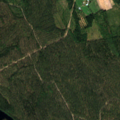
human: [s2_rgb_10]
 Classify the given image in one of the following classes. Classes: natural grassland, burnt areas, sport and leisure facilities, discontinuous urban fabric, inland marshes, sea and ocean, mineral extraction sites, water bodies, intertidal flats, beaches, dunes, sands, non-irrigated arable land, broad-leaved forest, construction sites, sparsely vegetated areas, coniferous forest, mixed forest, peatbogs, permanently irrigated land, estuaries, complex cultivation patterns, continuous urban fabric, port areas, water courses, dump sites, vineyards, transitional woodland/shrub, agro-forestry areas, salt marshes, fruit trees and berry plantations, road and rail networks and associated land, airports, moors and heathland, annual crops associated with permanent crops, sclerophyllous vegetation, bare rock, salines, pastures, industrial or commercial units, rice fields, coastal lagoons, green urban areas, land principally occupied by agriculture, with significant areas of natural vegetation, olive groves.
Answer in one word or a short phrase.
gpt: coniferous forest, mixed forest, water bodies